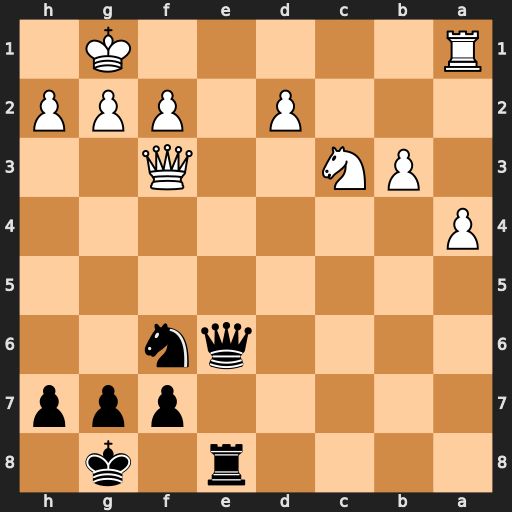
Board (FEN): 4r1k1/5ppp/4qn2/8/P7/1PN2Q2/3P1PPP/R5K1
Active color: b
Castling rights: -
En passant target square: -
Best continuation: Qe1+ Rxe1 Rxe1#